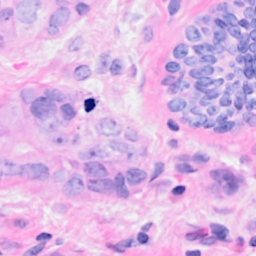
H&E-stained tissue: Breast